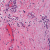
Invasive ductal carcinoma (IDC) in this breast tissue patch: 0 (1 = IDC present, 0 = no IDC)